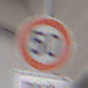
Verkehrszeichen: Geschwindigkeit50
Zusatzzeichen unten: LaengeEinerStrecke3
Umgebung: Roofed, Urban
Tageszeit: MorningAfternoon
Wetter: PartlyCloudy
Licht: Natural
Jahreszeit: NotSpecified
Kontrast: MediumContrast